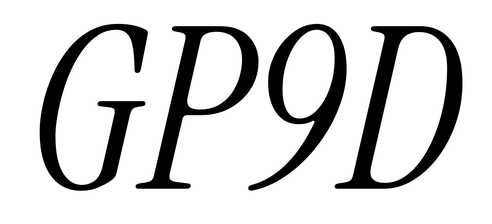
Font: InstrumentSerif-Italic